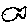
Label: fish